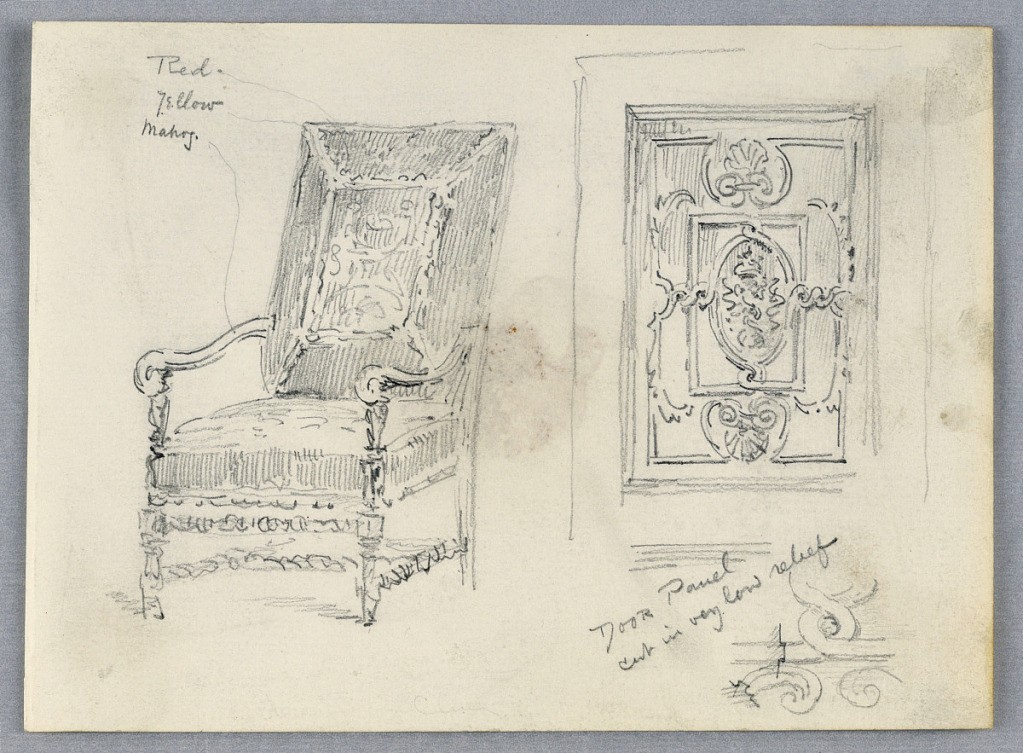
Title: Sketch of Chair and Door
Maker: Arnold William Brunner, American, 1857–1925
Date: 1883
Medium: Graphite on paper
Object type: Drawing
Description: Chair, with decorative arm rest, legs, and upholstery, left. Right, decorative door panel and detail of low relief, lower right.